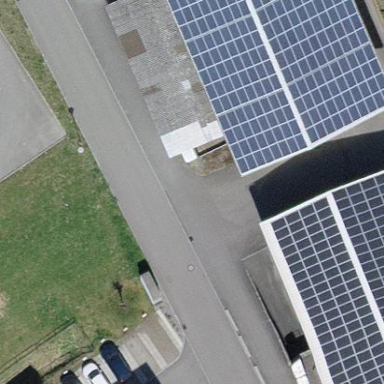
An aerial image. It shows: Solar power generator utilizing photovoltaic technology with solar photovoltaic panels.